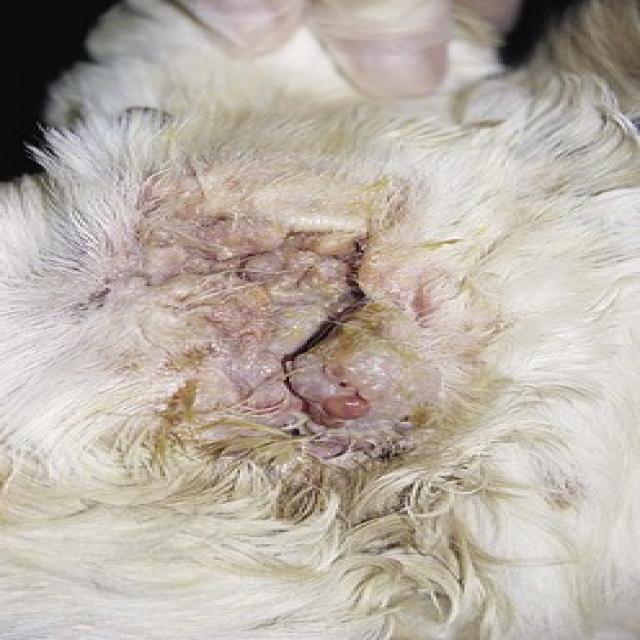
Canine hypersensitivity reaction — allergic skin response with urticaria, erythema, pruritus, and angioedema. May be food, environmental, or flea allergy related.